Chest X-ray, AP view. Patient: 56 years old, sex M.
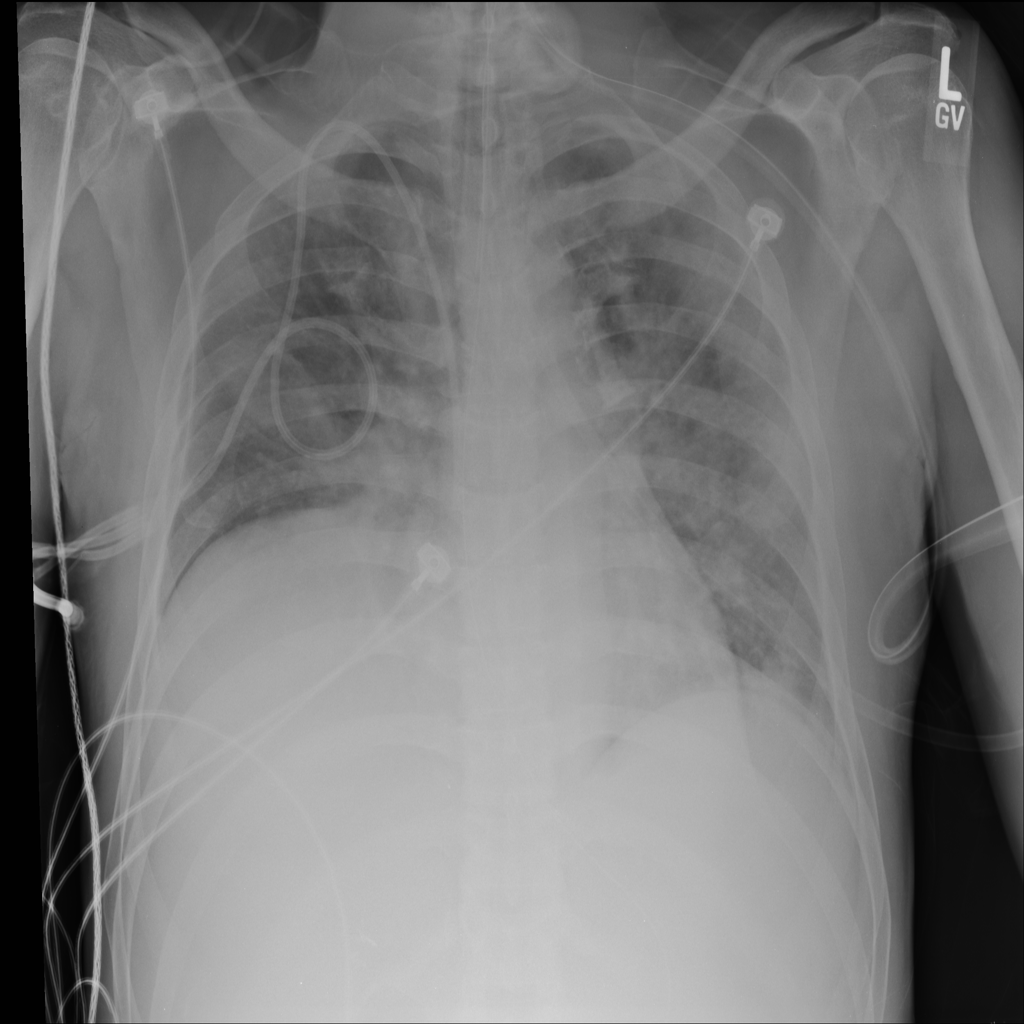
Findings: No Finding